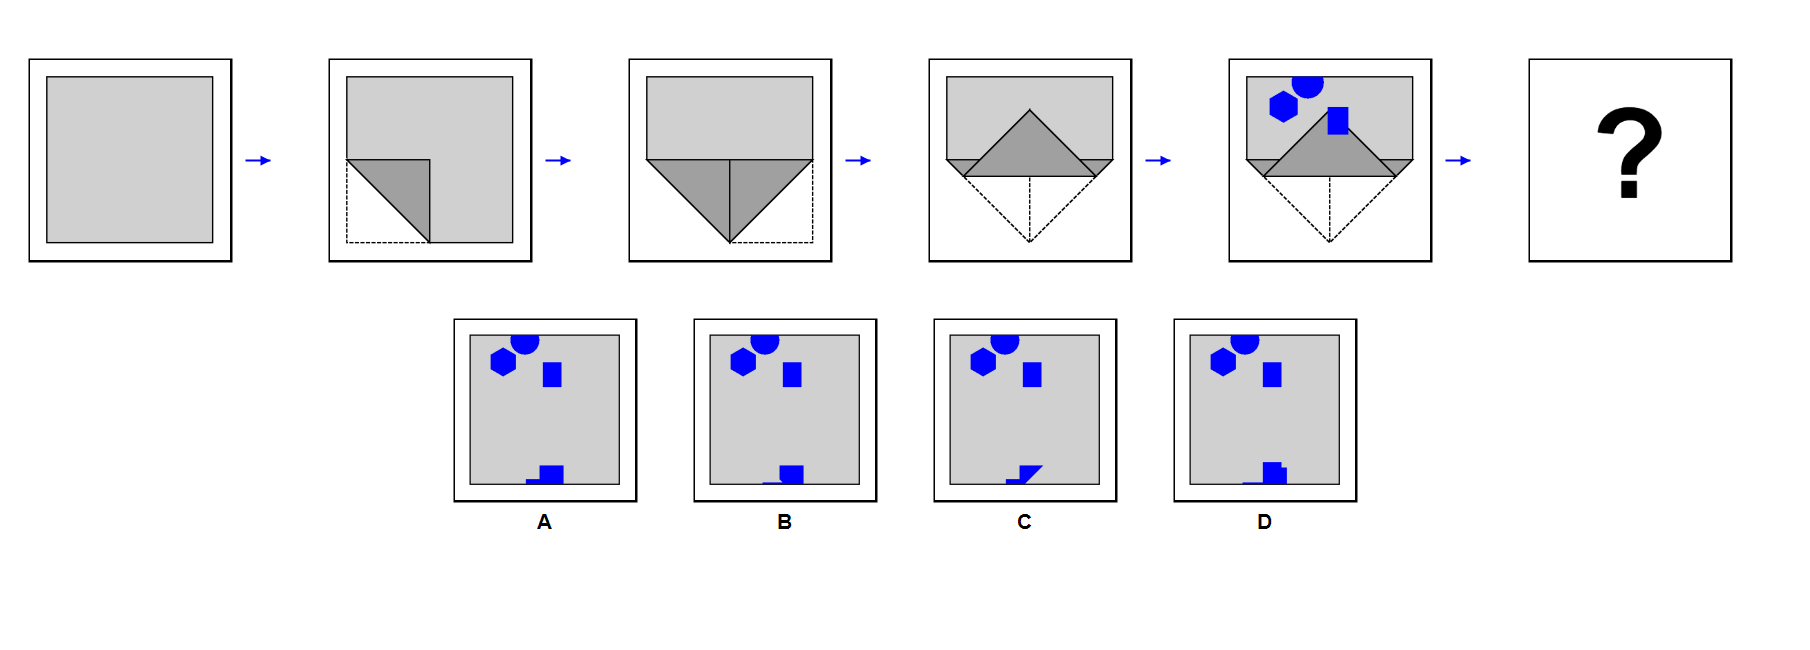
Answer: D